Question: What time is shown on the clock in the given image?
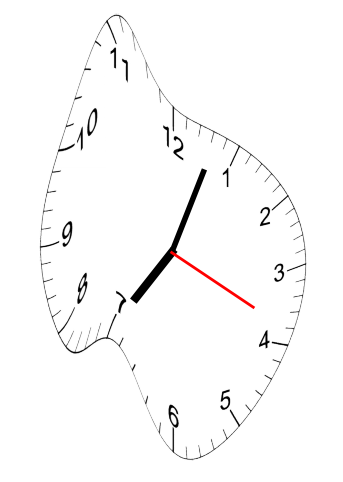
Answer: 07:03:19